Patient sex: F
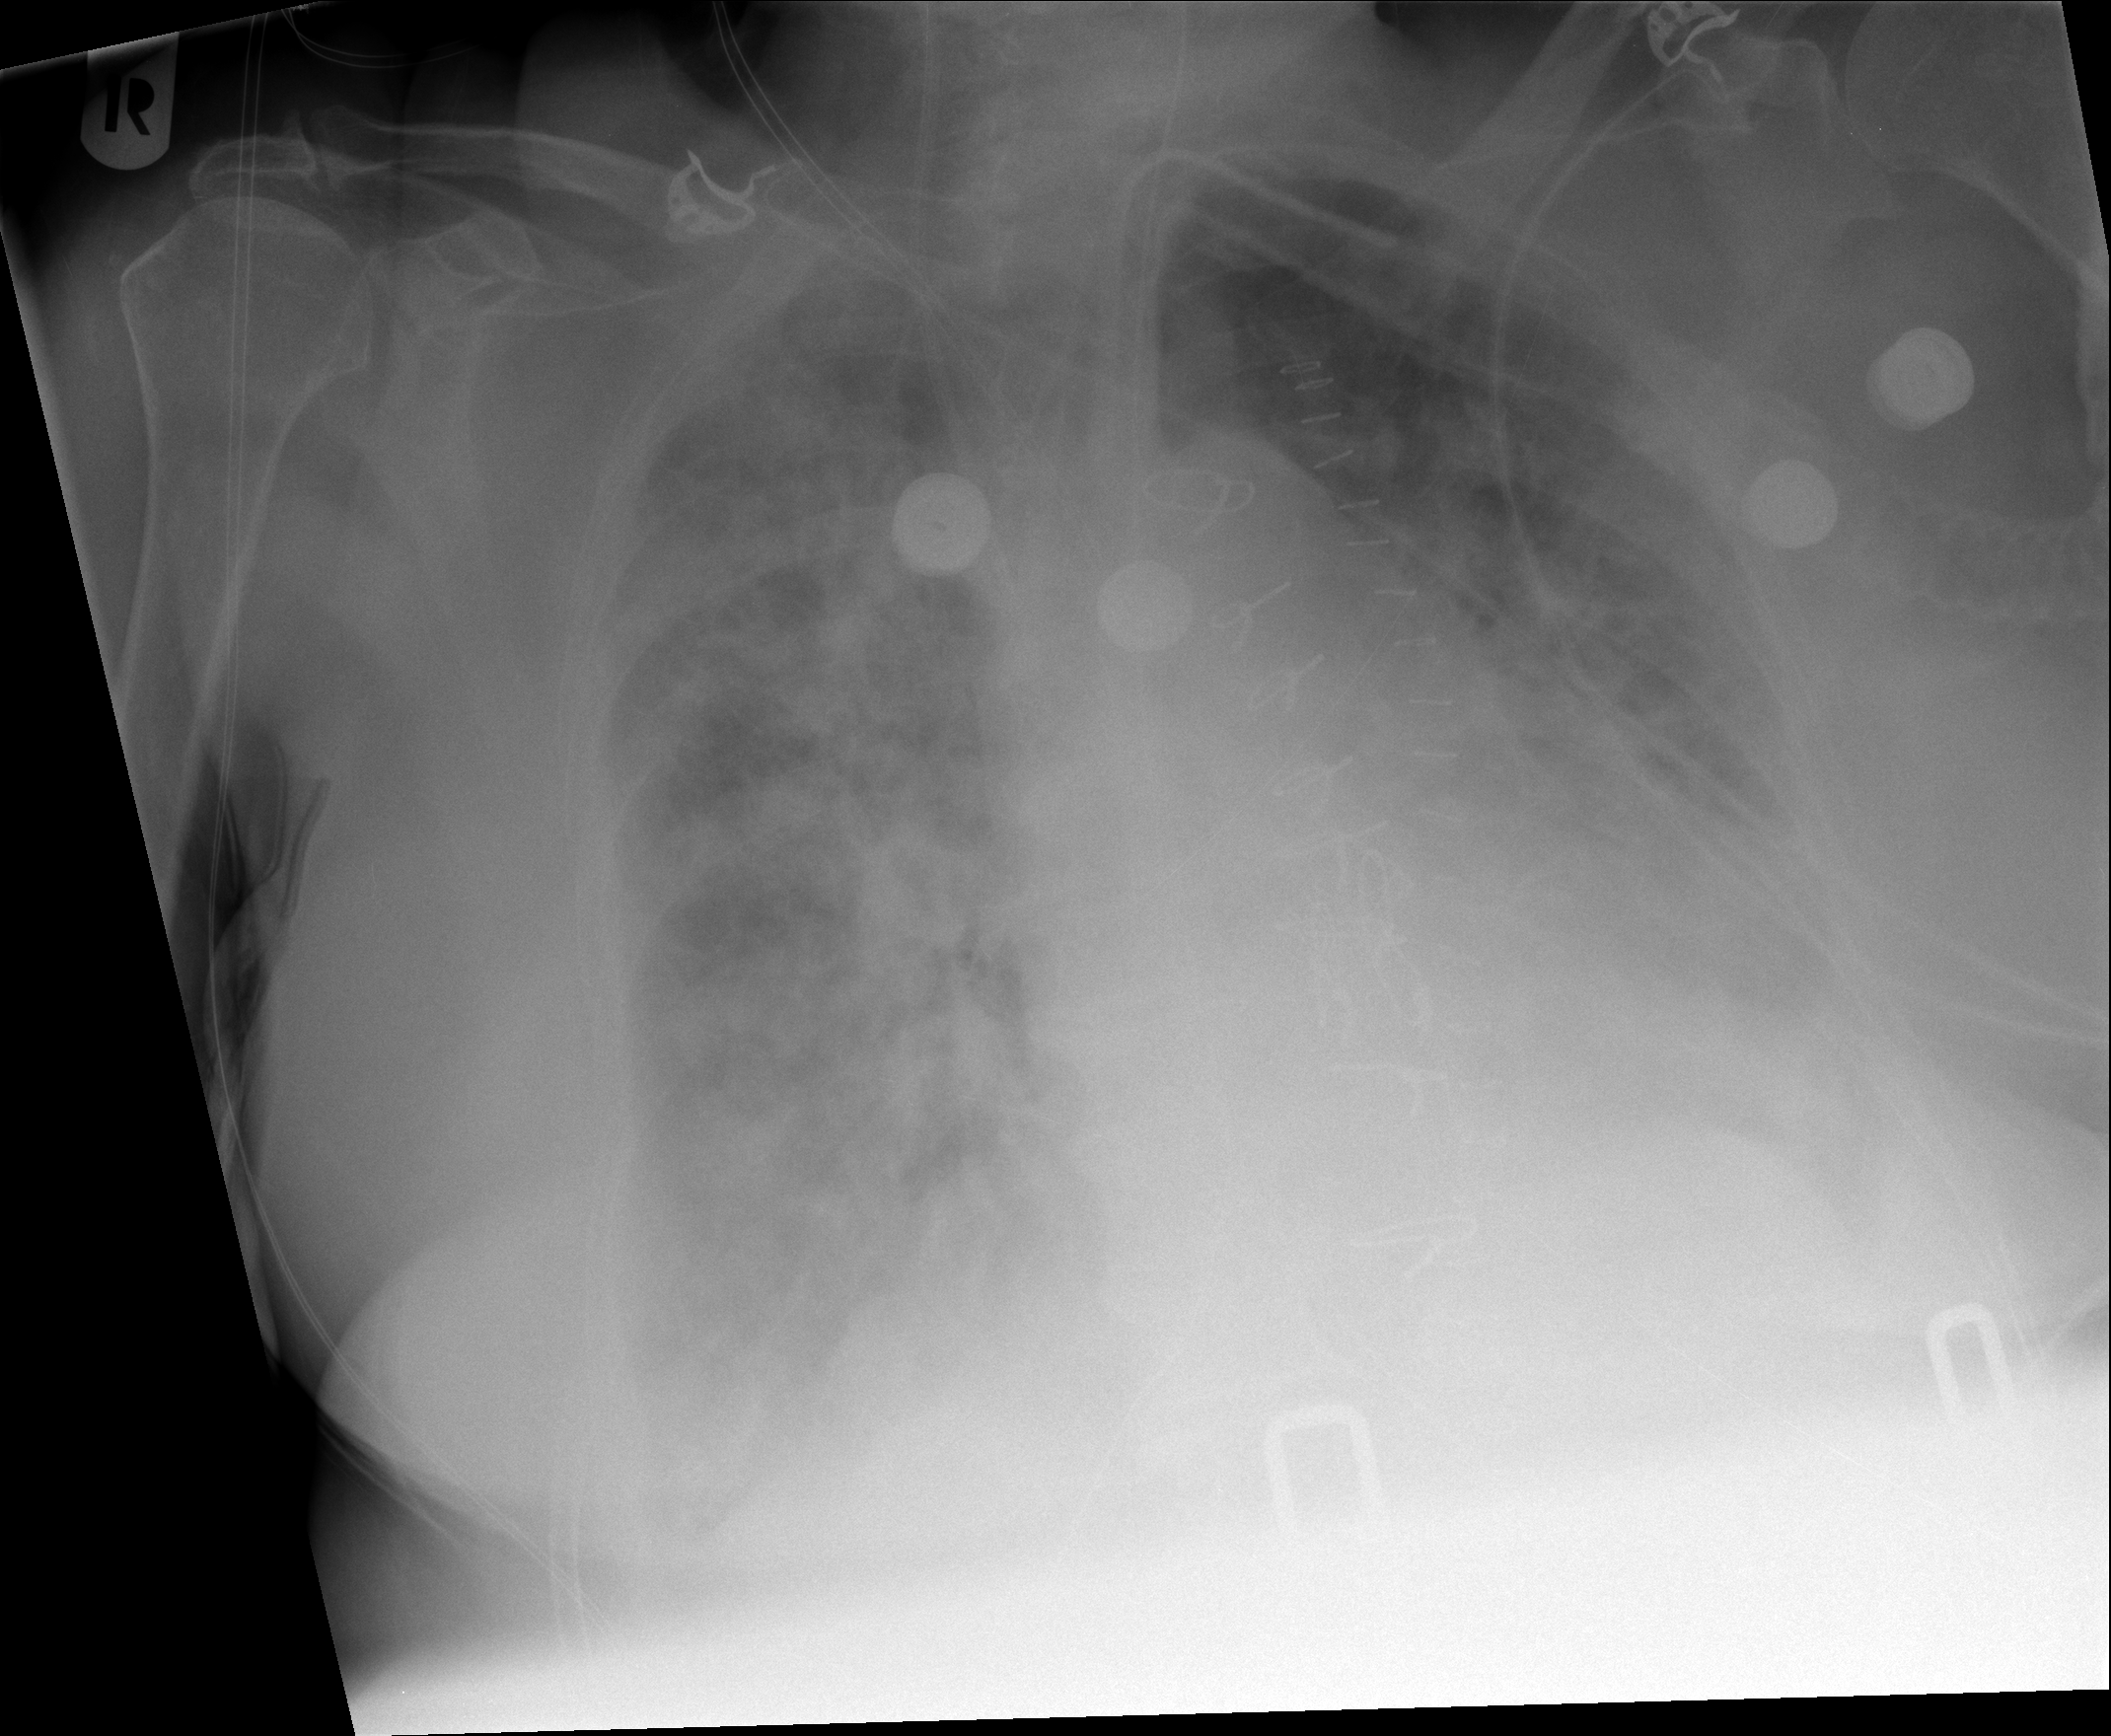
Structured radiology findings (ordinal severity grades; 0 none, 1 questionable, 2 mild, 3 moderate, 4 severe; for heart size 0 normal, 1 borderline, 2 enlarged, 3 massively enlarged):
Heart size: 2
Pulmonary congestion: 2
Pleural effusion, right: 1
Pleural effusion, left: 3
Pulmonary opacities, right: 3
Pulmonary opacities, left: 3
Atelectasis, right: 3
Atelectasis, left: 3